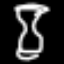
Label: hourglass